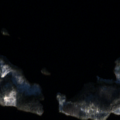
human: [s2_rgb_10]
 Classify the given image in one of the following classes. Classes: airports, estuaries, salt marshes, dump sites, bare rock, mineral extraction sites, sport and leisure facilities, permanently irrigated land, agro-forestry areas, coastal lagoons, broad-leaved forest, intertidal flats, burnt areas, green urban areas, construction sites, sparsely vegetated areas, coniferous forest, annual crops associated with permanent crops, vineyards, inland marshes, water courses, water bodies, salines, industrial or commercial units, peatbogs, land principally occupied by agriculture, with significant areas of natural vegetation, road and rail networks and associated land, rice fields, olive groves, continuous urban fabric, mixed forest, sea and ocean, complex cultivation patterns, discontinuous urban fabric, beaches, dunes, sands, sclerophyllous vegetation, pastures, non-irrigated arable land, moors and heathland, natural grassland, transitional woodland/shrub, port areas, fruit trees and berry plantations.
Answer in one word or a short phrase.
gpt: coniferous forest, water bodies